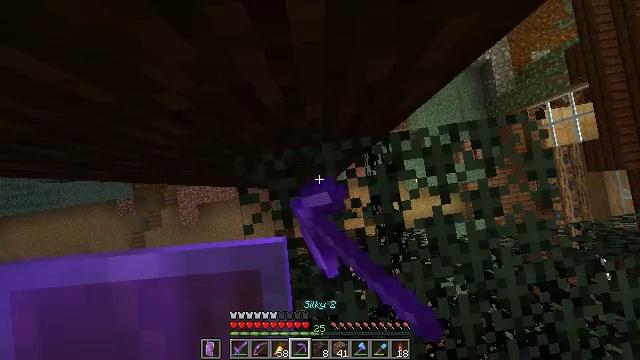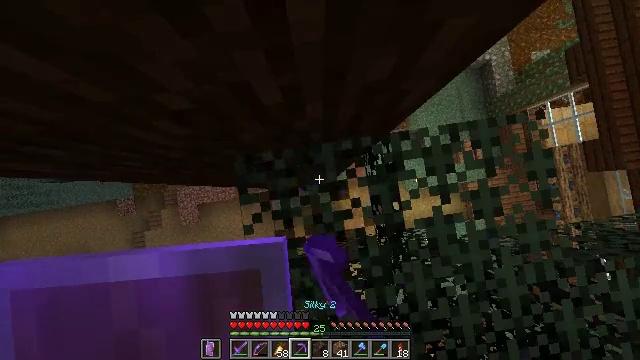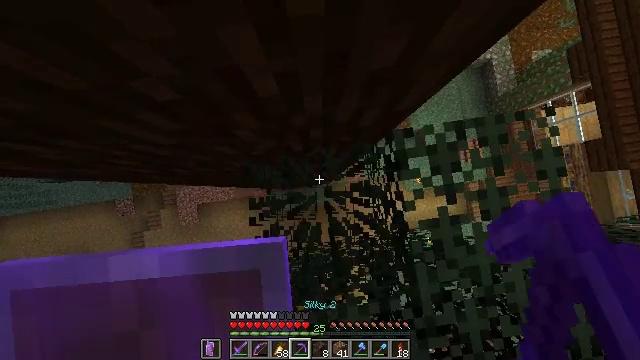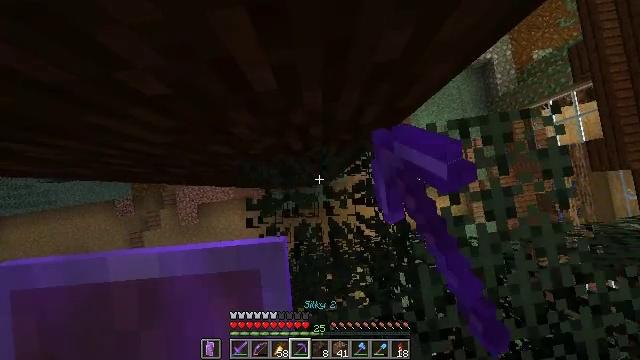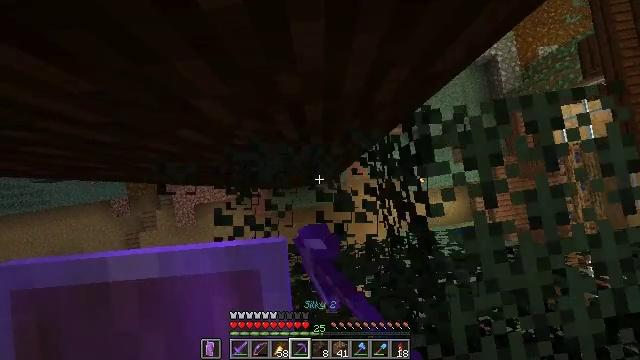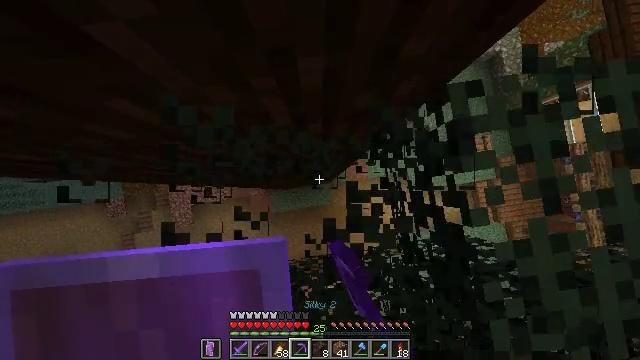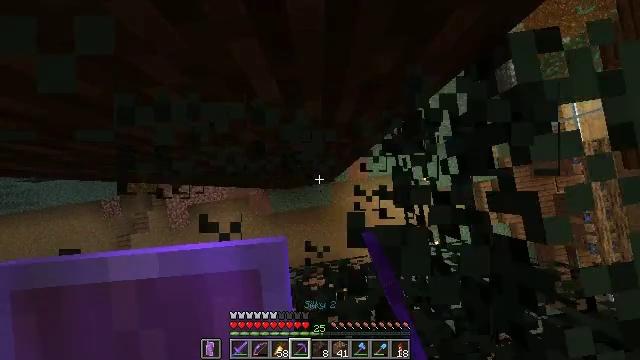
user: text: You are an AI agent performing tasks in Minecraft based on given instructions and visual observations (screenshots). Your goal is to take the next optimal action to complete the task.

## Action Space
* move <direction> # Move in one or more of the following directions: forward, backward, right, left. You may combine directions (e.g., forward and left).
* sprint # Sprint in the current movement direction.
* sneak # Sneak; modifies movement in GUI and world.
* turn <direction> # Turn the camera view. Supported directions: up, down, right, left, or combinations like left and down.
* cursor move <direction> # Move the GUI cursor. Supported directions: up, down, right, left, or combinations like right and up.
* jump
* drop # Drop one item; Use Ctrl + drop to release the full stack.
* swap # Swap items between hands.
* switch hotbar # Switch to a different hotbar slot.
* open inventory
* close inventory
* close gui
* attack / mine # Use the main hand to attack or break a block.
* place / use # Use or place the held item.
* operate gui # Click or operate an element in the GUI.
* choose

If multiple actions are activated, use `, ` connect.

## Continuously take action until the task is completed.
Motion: motion action
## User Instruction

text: Gather spruce leaves to collect foliage.
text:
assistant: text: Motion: attack / mine
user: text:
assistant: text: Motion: attack / mine
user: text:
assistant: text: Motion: no_op
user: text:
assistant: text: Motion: no_op
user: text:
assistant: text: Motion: no_op
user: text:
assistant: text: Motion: no_op
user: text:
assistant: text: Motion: no_op